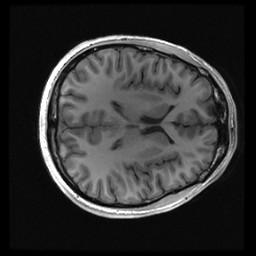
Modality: inplaneT1
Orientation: axial